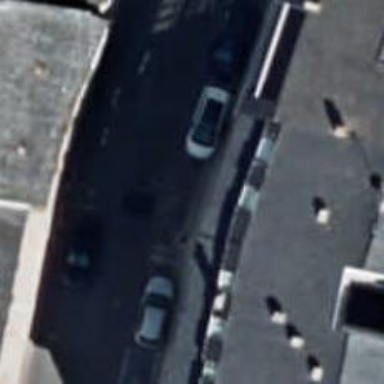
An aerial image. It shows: Parking space with designated surface.